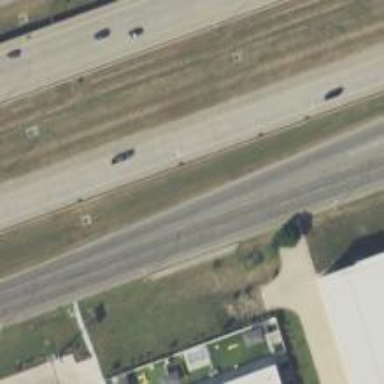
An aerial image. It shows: Secondary road with asphalt surface and frontage road.